Field crop: tomato
Growth stage: 1
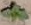
Species: solanum